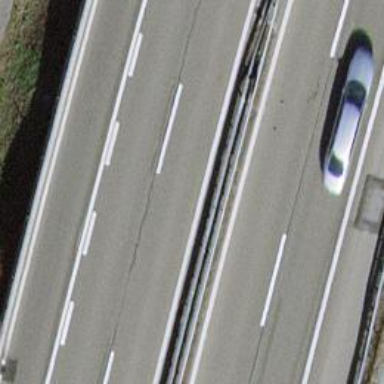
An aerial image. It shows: Asphalt motorway.